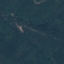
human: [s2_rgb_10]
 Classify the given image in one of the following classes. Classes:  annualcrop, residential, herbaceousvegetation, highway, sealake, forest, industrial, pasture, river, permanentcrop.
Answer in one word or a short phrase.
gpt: Forest